Field crop: maize
Growth stage: 2
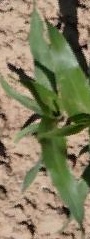
Species: maize